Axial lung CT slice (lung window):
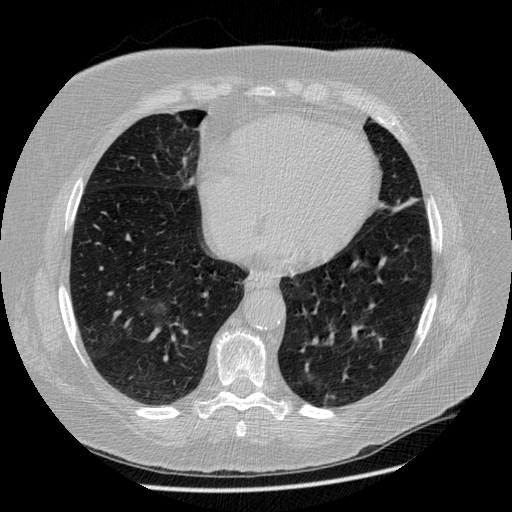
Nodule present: no